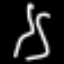
Label: squiggle